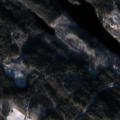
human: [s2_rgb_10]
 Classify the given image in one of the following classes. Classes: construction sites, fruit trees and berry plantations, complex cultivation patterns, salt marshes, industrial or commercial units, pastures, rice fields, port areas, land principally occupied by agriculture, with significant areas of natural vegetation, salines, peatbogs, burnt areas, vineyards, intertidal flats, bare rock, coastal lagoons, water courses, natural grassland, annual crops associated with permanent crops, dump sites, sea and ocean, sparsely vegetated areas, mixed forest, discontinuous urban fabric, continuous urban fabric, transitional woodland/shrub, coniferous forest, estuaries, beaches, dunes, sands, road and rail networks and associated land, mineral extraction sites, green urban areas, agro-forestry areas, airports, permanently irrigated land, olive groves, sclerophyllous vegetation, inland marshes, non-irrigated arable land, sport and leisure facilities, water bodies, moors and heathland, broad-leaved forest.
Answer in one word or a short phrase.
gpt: land principally occupied by agriculture, with significant areas of natural vegetation, coniferous forest, mixed forest, water bodies